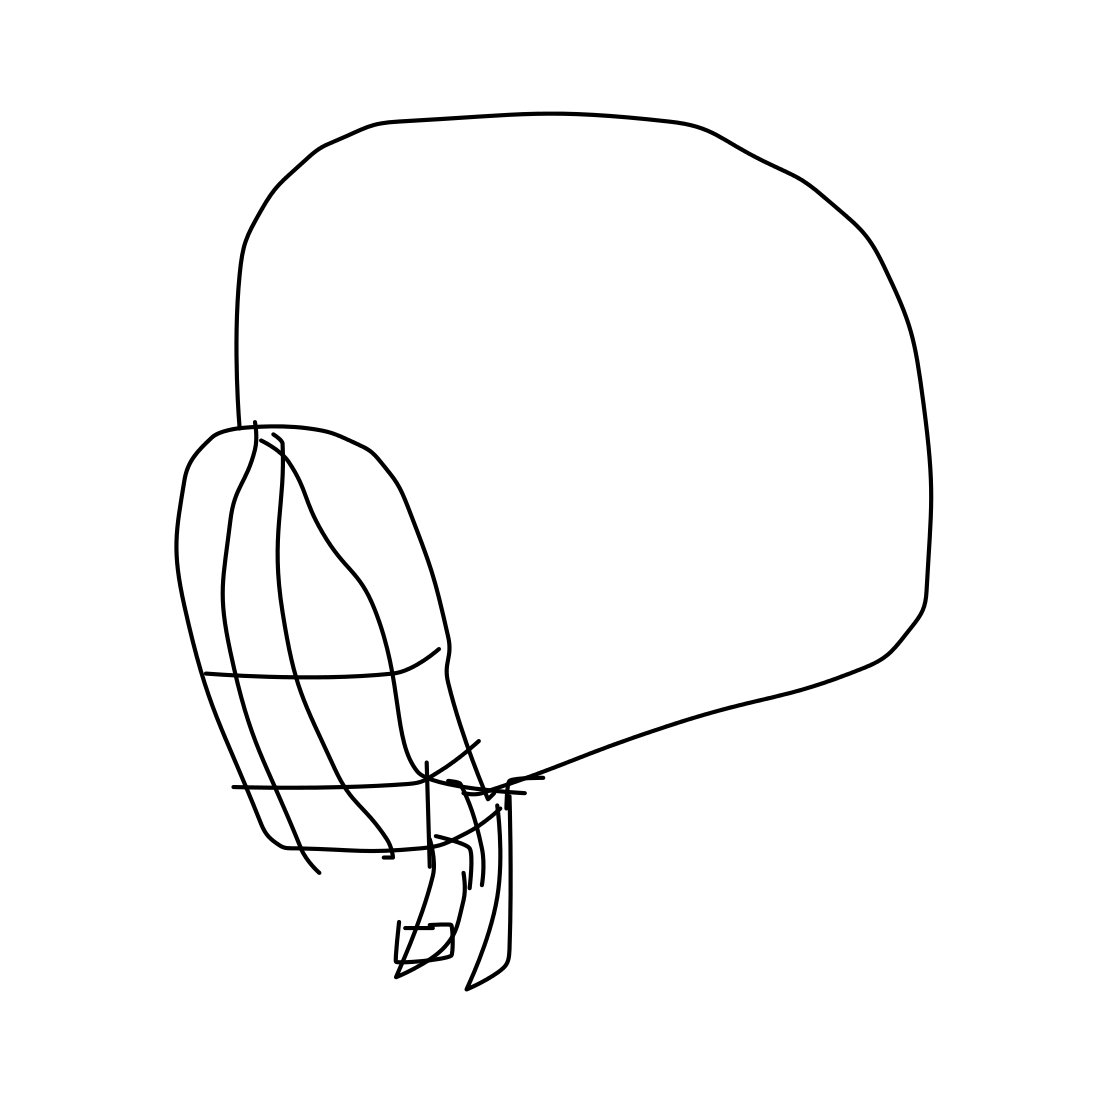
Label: helmet